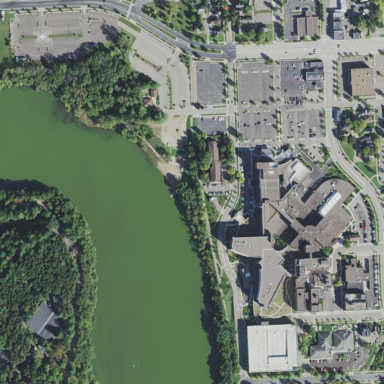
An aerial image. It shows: Healthcare facility identified as hospital.